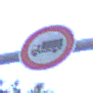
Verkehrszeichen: VerbotFuerKraftfahrzeugeUeberDreiKommaFuenfTonnen
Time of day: SunriseSunset
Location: Outdoor (Urban)
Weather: PartlyCloudy
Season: NotSpecified
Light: Natural